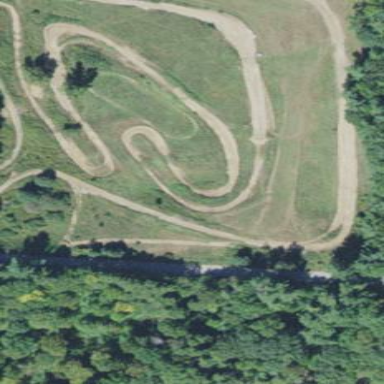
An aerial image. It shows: Dirt raceway designated for motocross sport.